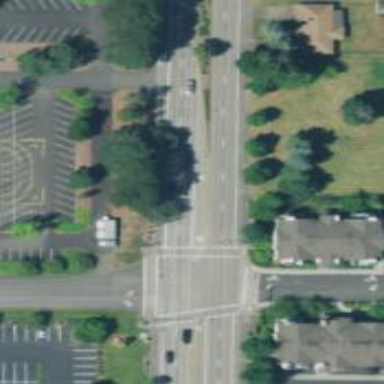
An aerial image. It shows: Crossing road.